Question: I'm trying to profile the memory usage of an IIS hosted WCF web application using JetBrains dotTRACE Memory.
In the past, I've successfully used dotTRACE Performance on this same web application and everything has worked fine, but I can't get dotTRACE Memory to start up.
All I get when I try to start the memory trace is this:

Searching through the (usually good) support documentation from JetBrains has found nothing.
Any ideas?
Server: Windows 2008 R2 (64 bit)
IIS: 7.0
dotTRACE Memory: 3.5.360 (latest available version as of today)
The application I want to provide is in a dedicated Application pool logging in via an Active Directory account.
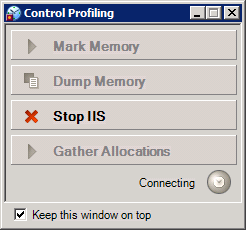
Answer: dotTrace Memory 3.5 is published as x64 and x32. Which one are you using?
IIS 7.0 application pool might be also x32 or x64. Which is yours?
That must correspond, otherwise you will get "Connecting" and nothing more.